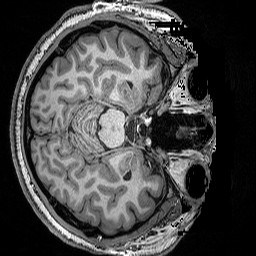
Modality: T1w
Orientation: axial
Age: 22
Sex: male
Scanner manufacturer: siemens
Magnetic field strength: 3 T
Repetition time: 2.5 s
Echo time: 0.00343 s